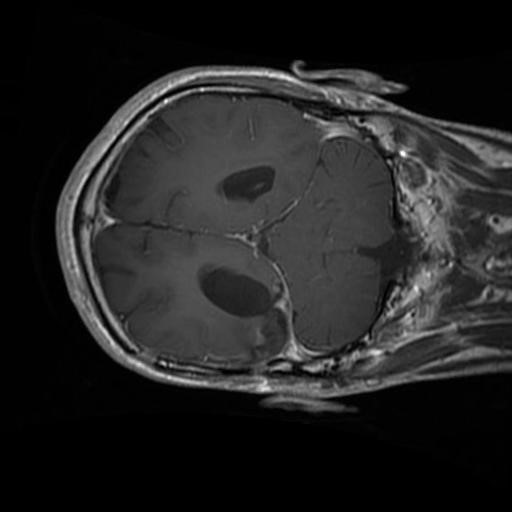
Label: brain_glioma